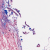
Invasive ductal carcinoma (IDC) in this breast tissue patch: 0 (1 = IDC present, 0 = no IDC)